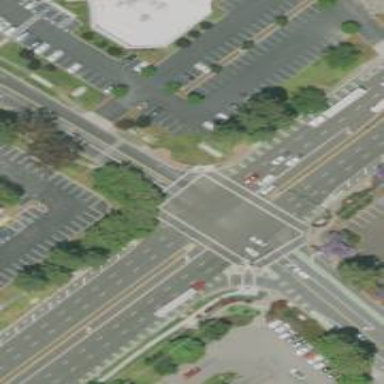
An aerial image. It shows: Solid stop line on the road.